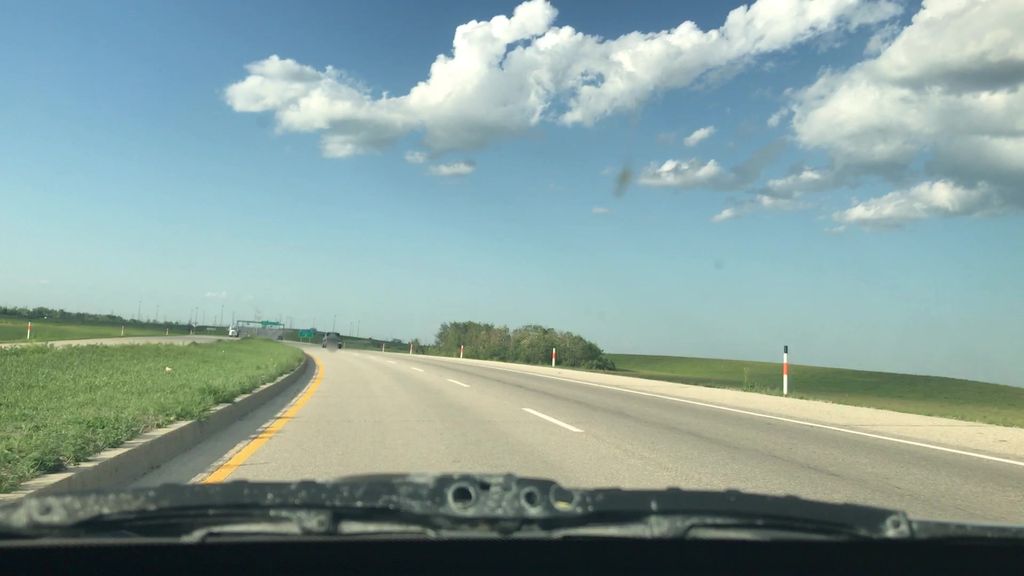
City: winnipeg